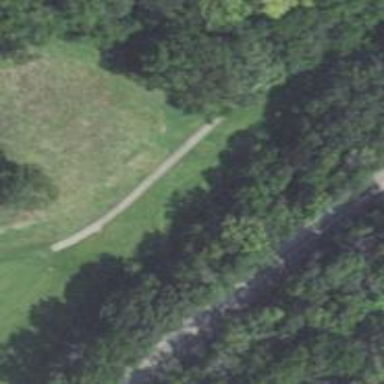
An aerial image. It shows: Path for both roads and golfers.